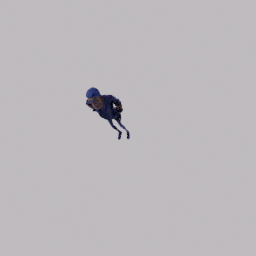
Label: people